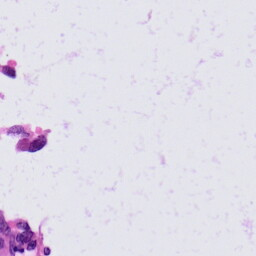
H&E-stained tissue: Skin